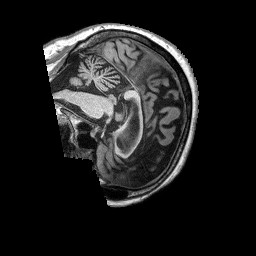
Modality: T1w
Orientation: sagittal
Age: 56
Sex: male
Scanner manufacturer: siemens
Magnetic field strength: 3 T
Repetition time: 2.53 s
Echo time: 0.00144 s